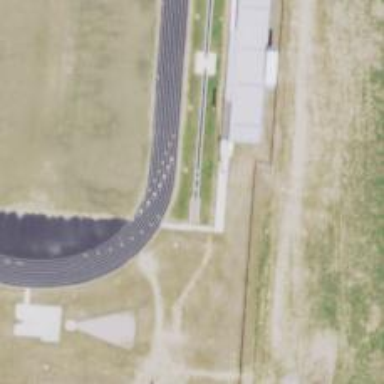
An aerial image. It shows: Track located within leisure land area.